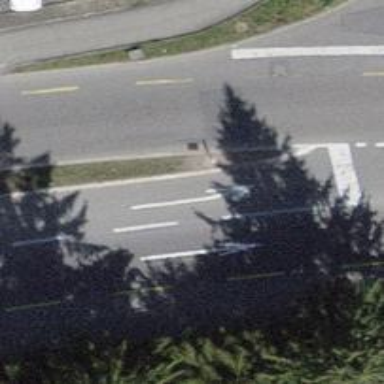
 featuring separate sidewalks and lanes for cyclists on both sides."